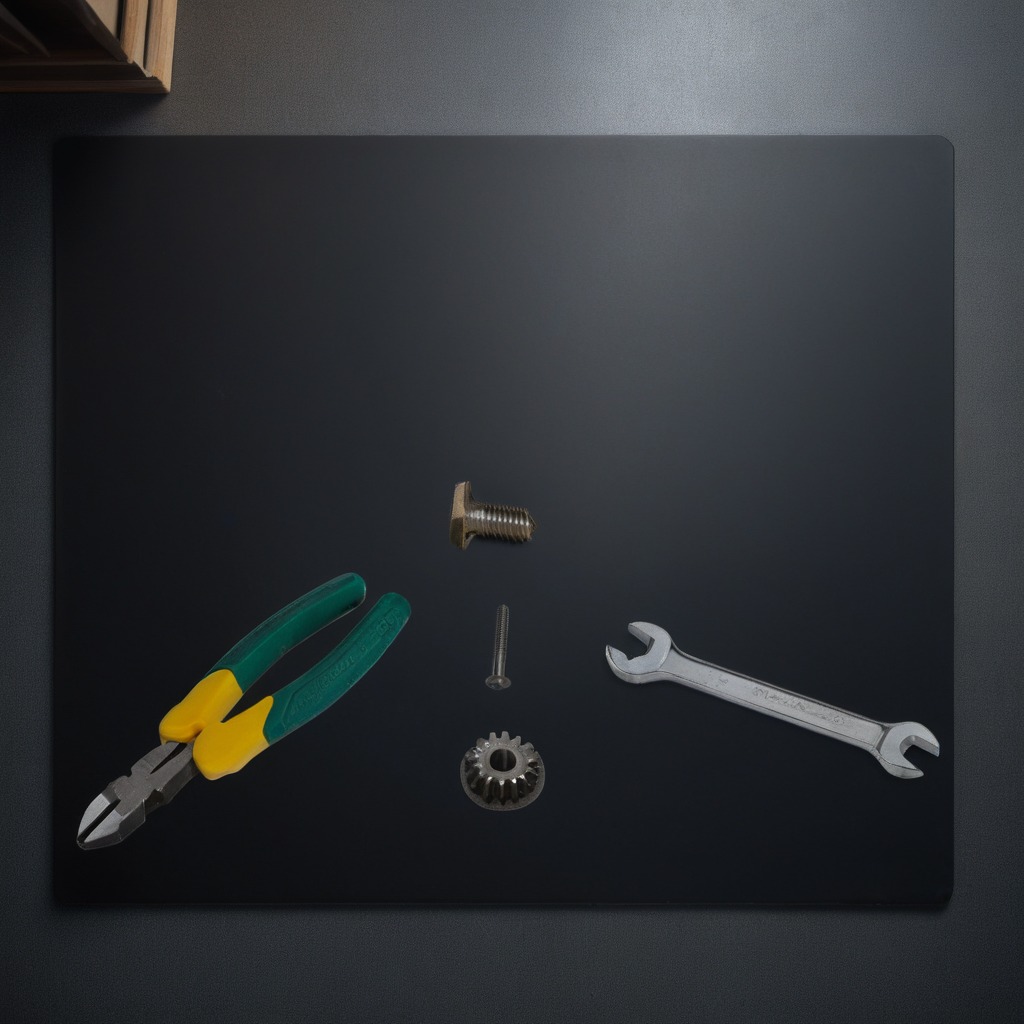
A steel gear with teeth, a metal machine screw, an iron nail, pliers, and a wrench are lying on the clean granite tabletop.